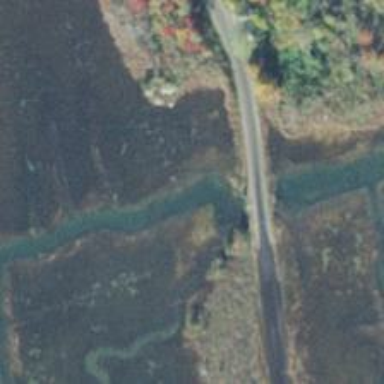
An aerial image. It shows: Culvert tunnel with tidal water flow.